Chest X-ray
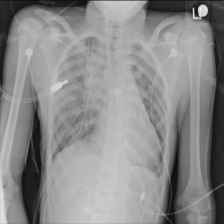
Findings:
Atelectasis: negative
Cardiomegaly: negative
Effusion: negative
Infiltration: negative
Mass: positive
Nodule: negative
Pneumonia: negative
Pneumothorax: positive
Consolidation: negative
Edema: negative
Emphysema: negative
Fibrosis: negative
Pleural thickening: negative
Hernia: negative